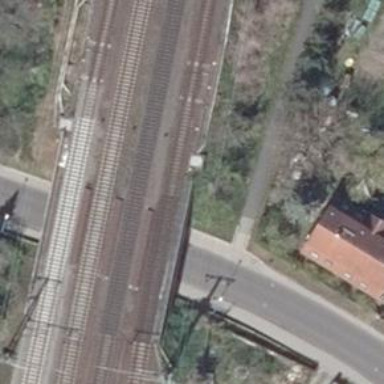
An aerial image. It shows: Bridge over railway with electrified contact lines.